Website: apple
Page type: billing-address
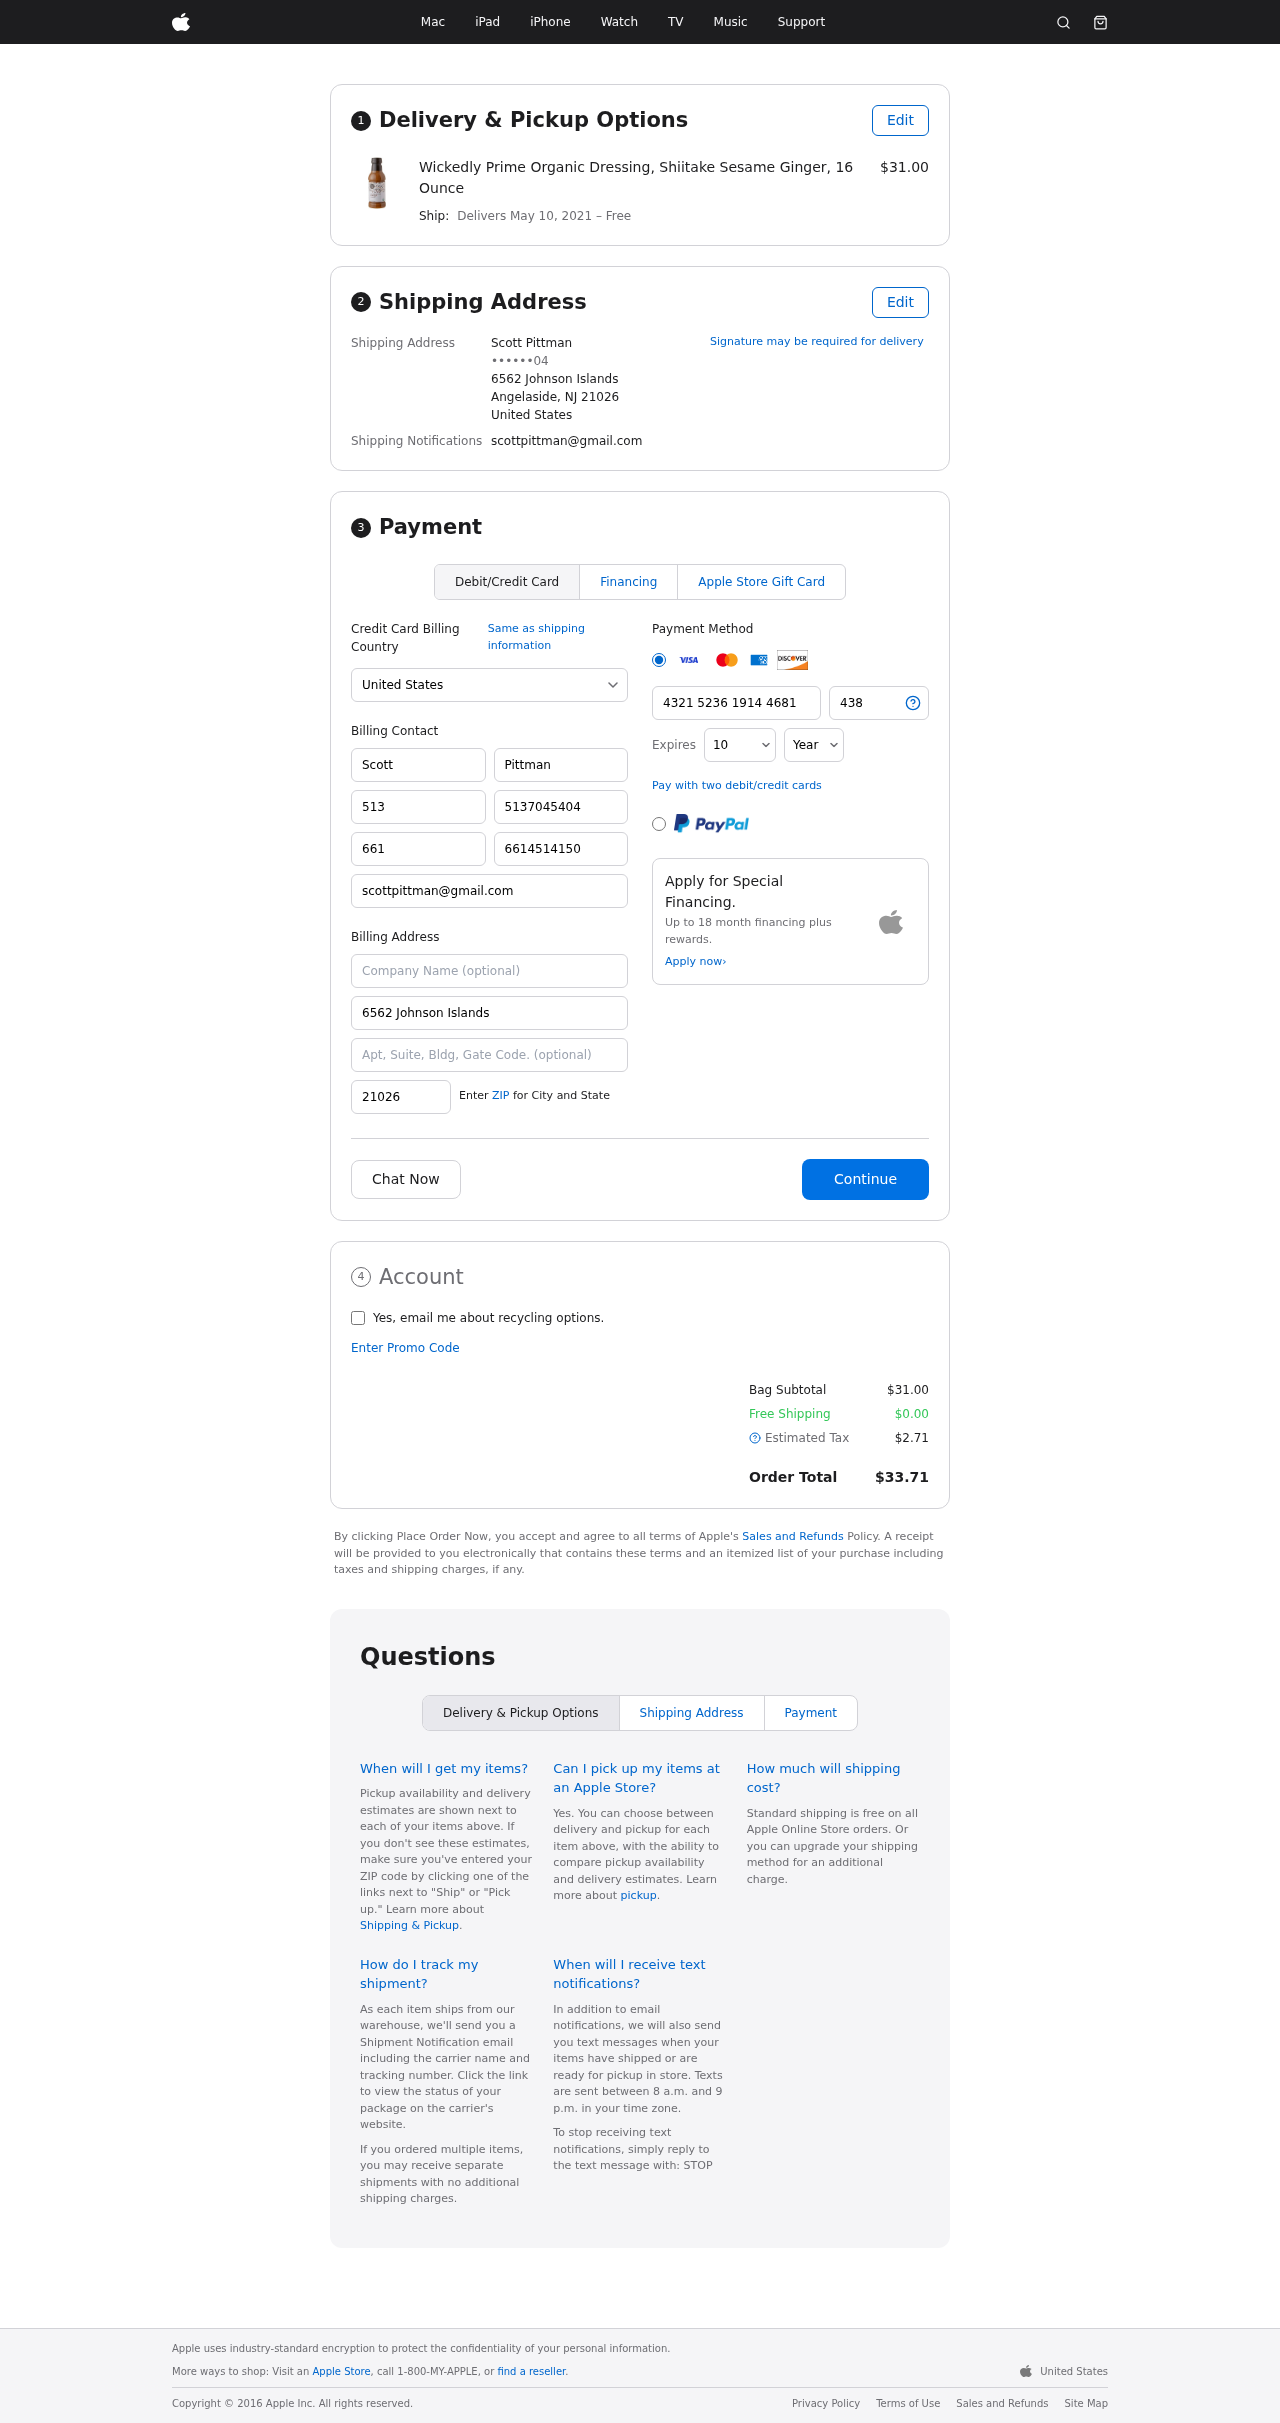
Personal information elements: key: PII_CARD_CVV
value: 438
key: PII_CARD_EXPIRY_MONTH
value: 10
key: PII_CARD_EXPIRY_YEAR
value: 29
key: PII_CARD_NUMBER
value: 4321 5236 1914 4681
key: PII_CITY_STATE_ZIP
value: Angelaside, NJ 21026
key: PII_COUNTRY
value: United States
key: PII_EMAIL
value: scottpittman@gmail.com
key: PII_FULLNAME
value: Scott Pittman
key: PII_STREET
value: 6562 Johnson Islands
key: PII_PHONE_MASKED
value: ••••••04
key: PII_BILLING_FIRSTNAME
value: Scott
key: PII_BILLING_LASTNAME
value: Pittman
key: PII_BILLING_PHONE_AREA
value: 513
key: PII_BILLING_PHONE
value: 5137045404
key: PII_BILLING_PHONE_ALT_AREA
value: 661
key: PII_BILLING_PHONE_ALT
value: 6614514150
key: PII_BILLING_EMAIL
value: scottpittman@gmail.com
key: PII_BILLING_STREET
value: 6562 Johnson Islands
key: PII_BILLING_POSTCODE
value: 21026
Product elements: key: PRODUCT1_NAME
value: Wickedly Prime Organic Dressing, Shiitake Sesame Ginger, 16 Ounce
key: PRODUCT1_PRICE
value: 31
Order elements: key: ORDER_DELIVERY_DATE
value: May 10, 2021
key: ORDER_SUBTOTAL
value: $31.00
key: ORDER_SHIPPING_COST
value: $0.00
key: ORDER_TAX
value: $2.71
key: ORDER_TOTAL
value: $33.71